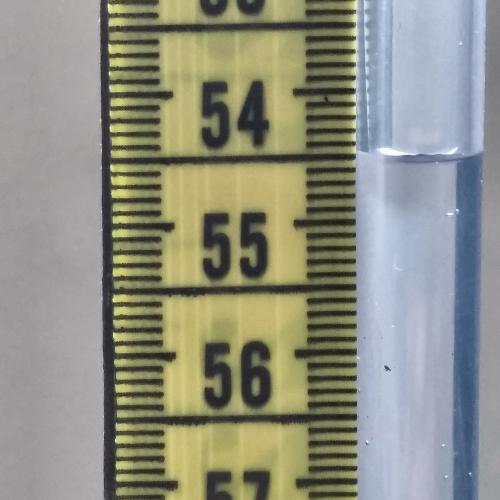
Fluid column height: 54.5 cm